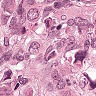
Metastatic tissue present: yes